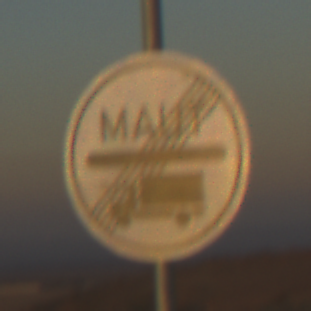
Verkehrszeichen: EndeMautpflicht
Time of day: SunriseSunset
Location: Outdoor (Nature)
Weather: Clear
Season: NotSpecified
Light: Natural